Question: I have noticed that some apps have a distinction between 'Invites from friends' vs 'Requests from friends'. I've read through the Facebook docs and have not been able to find anything that tells me how to designate requests to be listed as invites. Is this something that just happens automatically or is this something else that I need to call specifically? Thanks.

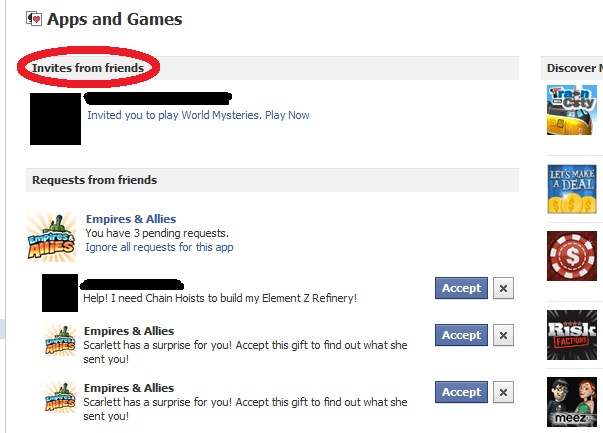
Answer: According to <URL>:
> The recipient is a friend of the sender and has not installed the app. This is considered an Invite.